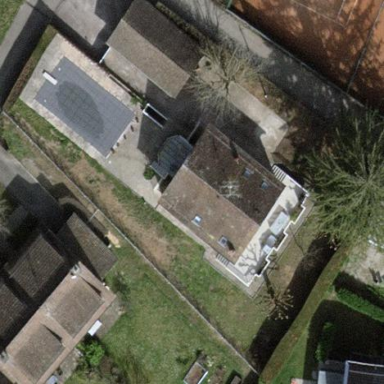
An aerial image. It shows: Garden enclosed by fence.